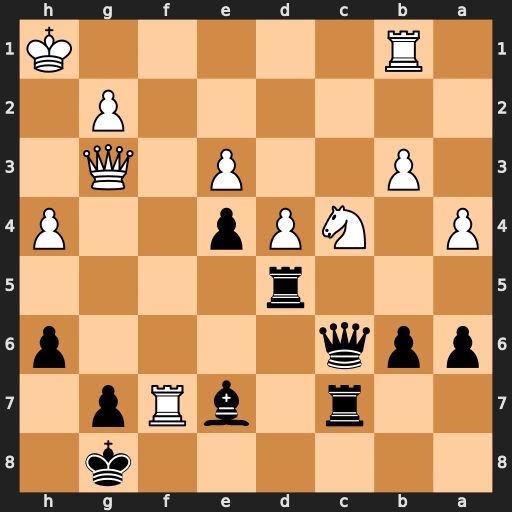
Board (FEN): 6k1/2r1bRp1/ppq4p/3r4/P1NPp2P/1P2P1Q1/6P1/1R5K
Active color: b
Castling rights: -
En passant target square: -
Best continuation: Kxf7 Ne5+ Rxe5